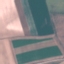
Label: AnnualCrop